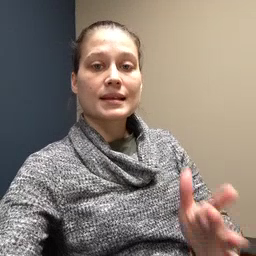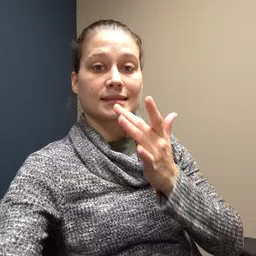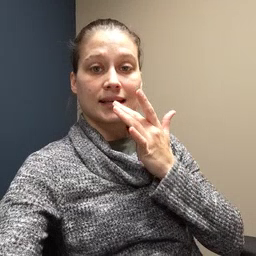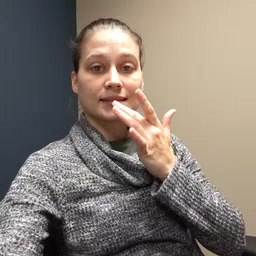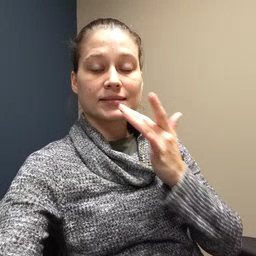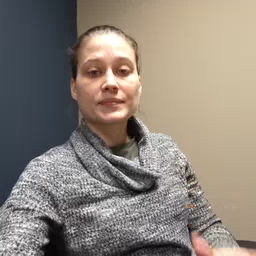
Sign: taste